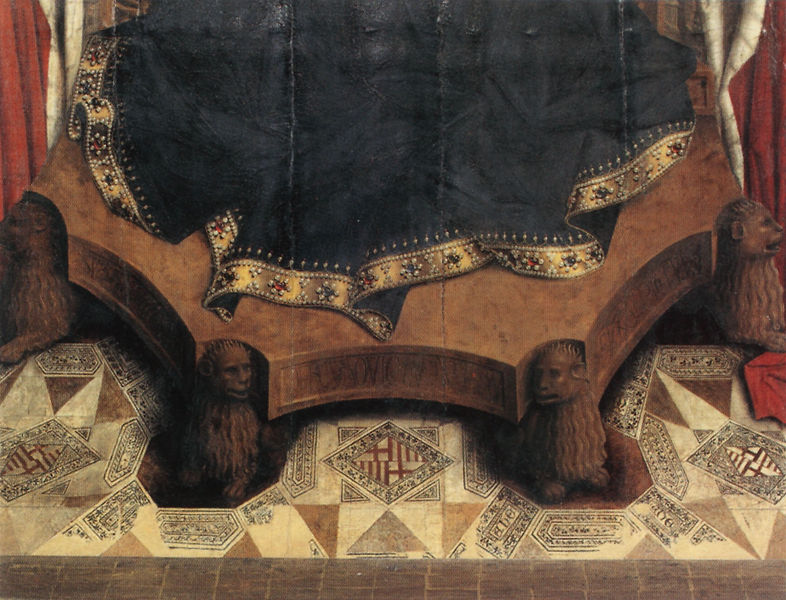
Titel: Mare de Déu dels Consellers; Mutter Gottes mit Stadträten
Künstler: Luis Dalmau
Institution: Barcelona, Museu Nacional d’Art de Catalunya
Schlagwörter: blau, gemälde, gelb, ausschnitt, braun, hell, holz, kleid, köpfe, stuhl, tisch, weiss, rot, tiere, tuch, muster, ornament, falten, sockel, tragen, innenraum, niederlande, signatur, vorhang, öl, boden, bestickt, gewand, gold, sessel, stoff, saum, borte, edelsteine, perlen, füße, fußboden, schemel, figuren, thron, bordüre, detail, platte, podest, gemalt, fliesen, fliese, kacheln, mosaik, ölmalerei, brokat, intarsien, wappen, löwen, realsimus, edelstein, flämisch, löwe, heilige, golden, maria, tafelbild, fussbank, bildausschnitt, ihs, van eyck, löwenpranken, katalonien, abscitt, postamenttier, catalunya, klöwen, christogramm, tragefigur